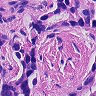
Metastatic tissue present: yes